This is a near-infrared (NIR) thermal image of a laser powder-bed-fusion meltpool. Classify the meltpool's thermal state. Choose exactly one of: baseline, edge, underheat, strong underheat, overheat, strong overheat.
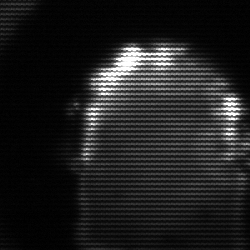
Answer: baseline